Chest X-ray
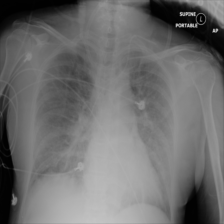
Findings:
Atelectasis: negative
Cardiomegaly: positive
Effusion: negative
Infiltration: negative
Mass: negative
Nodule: negative
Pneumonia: negative
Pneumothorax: negative
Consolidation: negative
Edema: positive
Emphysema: negative
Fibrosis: negative
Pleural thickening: negative
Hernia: negative